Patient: sex F, age 69
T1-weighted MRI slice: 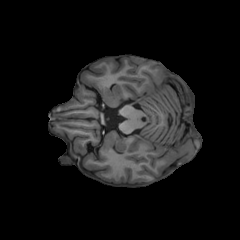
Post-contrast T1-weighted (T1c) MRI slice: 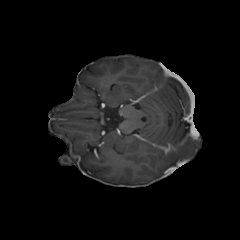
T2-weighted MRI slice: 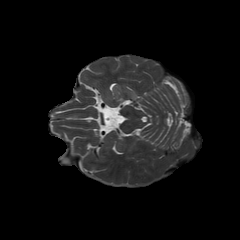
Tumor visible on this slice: no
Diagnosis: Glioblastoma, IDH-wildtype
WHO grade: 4